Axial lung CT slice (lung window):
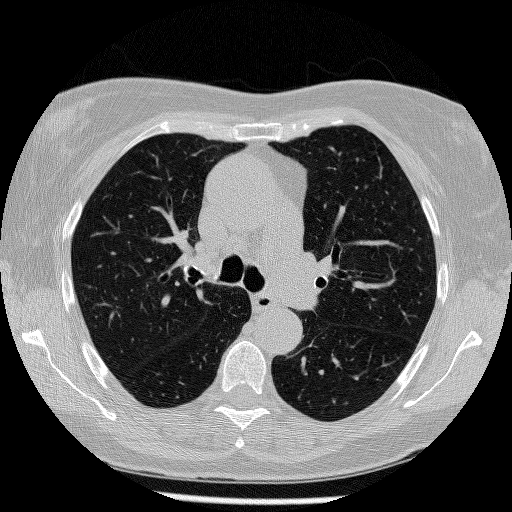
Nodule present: no